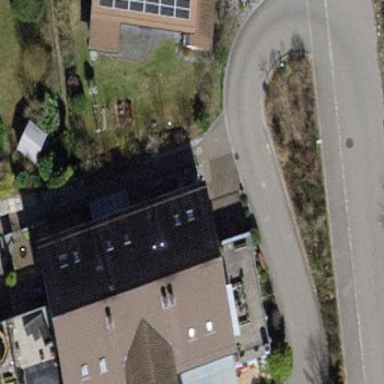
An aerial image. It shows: Building with tiled roof.